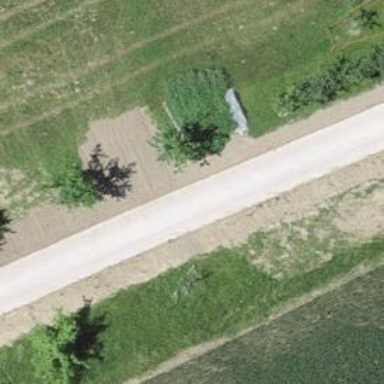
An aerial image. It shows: Service road with unpaved surface.